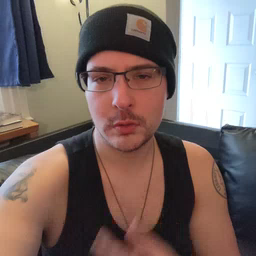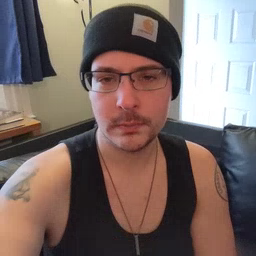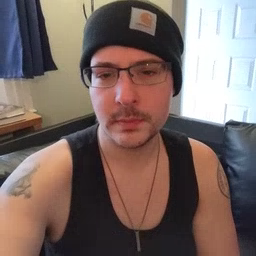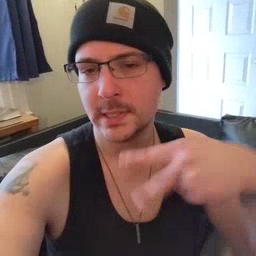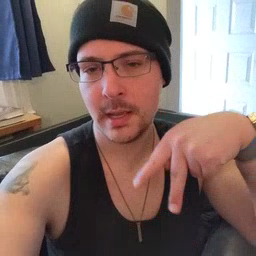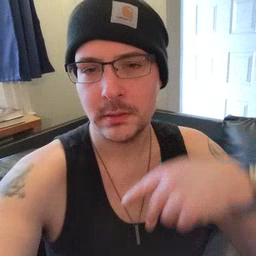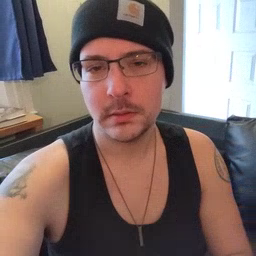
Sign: dance